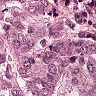
Metastatic tissue present: yes